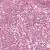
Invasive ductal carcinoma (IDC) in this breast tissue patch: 0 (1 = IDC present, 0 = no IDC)